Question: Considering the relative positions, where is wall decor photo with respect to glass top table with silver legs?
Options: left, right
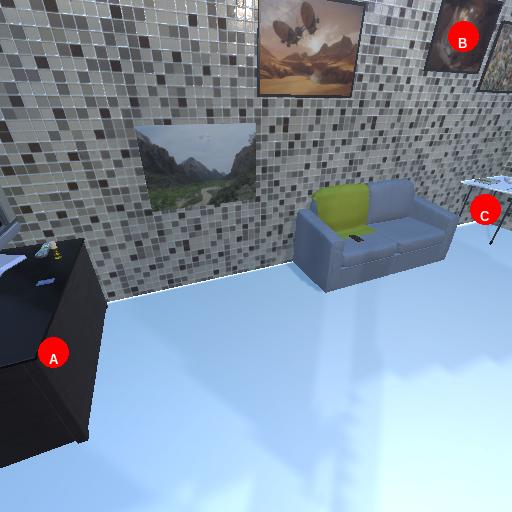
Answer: left